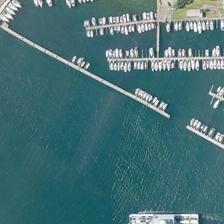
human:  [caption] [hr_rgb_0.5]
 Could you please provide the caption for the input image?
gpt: many boats are orderly in a port near several green trees .

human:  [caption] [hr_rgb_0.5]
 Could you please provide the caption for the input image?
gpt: many boats are orderly in a port near several green trees .

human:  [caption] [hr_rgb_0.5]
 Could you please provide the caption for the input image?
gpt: many boats are orderly in a port near several green trees .

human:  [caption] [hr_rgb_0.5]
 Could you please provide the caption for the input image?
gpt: many boats are orderly in a port near several green trees .

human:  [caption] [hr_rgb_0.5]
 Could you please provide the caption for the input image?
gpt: many boats are orderly in a port near several green trees .